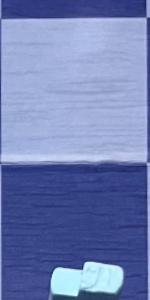
Label: Empty